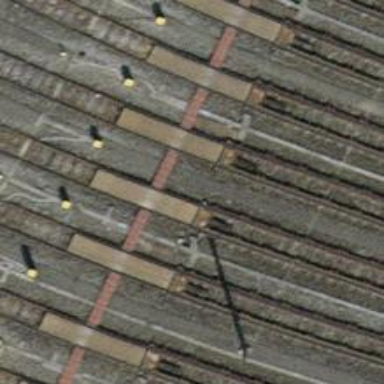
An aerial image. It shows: Railway yard with one track. The railway is electrified with contact line. There is beam retarder in the yard.